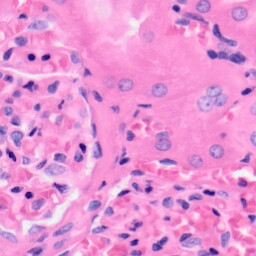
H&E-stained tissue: Kidney